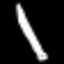
Label: pencil